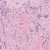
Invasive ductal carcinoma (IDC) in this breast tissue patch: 1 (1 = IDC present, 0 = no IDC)